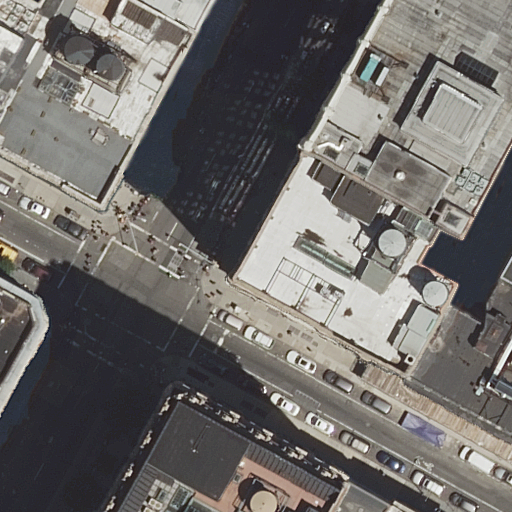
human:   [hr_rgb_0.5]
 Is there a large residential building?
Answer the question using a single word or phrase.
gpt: yes

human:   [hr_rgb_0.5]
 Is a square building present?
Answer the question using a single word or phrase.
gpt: no

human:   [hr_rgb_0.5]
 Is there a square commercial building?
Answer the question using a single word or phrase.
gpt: no

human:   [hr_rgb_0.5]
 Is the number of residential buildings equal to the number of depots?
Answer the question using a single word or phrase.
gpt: no

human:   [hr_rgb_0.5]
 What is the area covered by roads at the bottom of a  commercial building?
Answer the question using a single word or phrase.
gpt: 0m2

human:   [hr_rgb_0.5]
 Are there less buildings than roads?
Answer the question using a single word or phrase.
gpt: no

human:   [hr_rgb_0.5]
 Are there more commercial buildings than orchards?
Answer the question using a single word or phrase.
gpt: no

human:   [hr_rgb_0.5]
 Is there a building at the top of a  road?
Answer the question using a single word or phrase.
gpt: yes

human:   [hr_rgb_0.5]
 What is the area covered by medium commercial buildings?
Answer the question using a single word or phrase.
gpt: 0m2

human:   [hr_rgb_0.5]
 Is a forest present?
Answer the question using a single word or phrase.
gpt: no

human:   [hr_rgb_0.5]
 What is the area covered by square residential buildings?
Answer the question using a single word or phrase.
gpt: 0m2

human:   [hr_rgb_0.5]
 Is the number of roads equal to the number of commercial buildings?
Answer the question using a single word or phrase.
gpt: no

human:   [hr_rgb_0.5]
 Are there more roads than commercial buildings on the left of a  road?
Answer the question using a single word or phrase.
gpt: yes

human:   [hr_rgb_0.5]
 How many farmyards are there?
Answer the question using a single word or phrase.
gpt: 0

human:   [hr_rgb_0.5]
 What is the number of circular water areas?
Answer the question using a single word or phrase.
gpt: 0

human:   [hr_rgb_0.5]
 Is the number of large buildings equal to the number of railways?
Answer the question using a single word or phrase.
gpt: no

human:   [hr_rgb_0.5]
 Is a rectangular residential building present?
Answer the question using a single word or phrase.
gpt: yes

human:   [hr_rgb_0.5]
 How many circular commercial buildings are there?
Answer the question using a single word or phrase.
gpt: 0

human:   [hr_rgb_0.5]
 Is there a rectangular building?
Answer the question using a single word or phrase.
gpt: yes

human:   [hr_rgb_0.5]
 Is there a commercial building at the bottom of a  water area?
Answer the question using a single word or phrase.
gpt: no

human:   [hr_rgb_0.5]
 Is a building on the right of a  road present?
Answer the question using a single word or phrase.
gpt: yes

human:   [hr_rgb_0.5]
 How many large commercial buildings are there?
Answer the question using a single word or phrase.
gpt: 0

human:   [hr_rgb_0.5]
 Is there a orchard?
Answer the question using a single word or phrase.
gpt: no

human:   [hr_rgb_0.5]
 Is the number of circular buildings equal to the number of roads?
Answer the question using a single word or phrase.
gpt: no

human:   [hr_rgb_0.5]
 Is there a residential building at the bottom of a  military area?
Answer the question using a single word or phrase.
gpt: no

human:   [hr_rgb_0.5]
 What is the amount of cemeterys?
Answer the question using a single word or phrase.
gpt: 0

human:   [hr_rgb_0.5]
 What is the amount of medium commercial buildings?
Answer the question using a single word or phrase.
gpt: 0

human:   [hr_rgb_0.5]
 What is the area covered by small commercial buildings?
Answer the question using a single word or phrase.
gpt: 0m2

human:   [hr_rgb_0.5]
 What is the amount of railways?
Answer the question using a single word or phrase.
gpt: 0

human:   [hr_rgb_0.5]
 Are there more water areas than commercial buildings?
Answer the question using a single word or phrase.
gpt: no

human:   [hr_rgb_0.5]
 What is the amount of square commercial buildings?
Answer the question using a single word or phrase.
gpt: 0

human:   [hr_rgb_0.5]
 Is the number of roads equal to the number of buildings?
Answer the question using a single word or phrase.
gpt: no

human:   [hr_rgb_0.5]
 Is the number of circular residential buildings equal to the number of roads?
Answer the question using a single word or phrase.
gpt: no

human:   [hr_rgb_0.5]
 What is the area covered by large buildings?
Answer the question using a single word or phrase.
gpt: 5348m2

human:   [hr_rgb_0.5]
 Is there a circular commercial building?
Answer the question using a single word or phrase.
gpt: no

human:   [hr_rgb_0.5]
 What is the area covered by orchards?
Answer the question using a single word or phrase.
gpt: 0m2